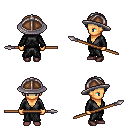
a pixel art fantasy rpg character, female body template, human, tanned skin, gray robe, magenta pants, gray parted hairstyle, chain helm, maroon shoes, spear, four views (front, back, left, right), 2x2 character sprite sheet, small pixel art, hard edges, no anti-aliasing